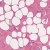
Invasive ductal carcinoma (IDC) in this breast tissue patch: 0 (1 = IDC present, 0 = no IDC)